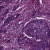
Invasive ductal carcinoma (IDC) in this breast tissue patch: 1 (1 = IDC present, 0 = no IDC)